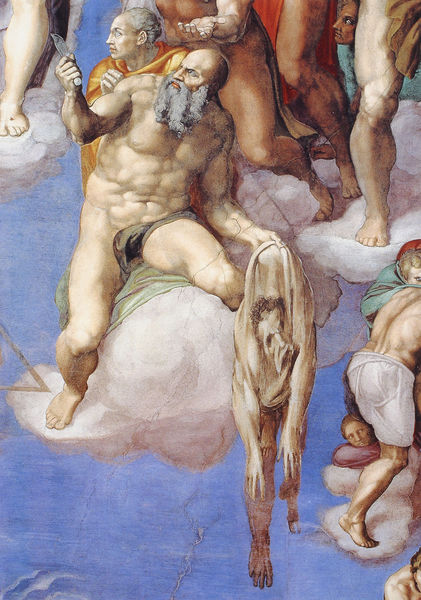
Titel: Das Jüngste Gericht
Künstler: Michelangelo
Standort: Rom, Vatikan, Sixtinische Kapelle (EU - I - Latium)
Schlagwörter: himmel, nackt, wolke, bart, messer, reiter, figuren, fresko